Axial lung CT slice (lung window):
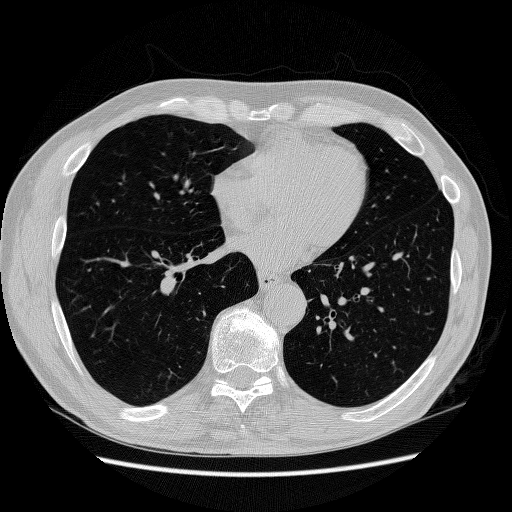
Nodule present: no